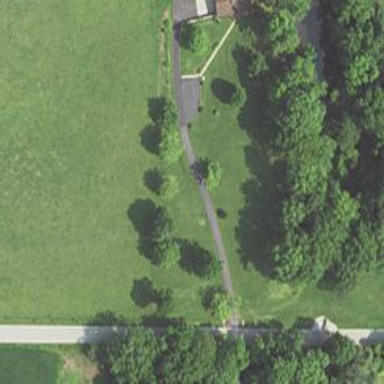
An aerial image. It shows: Driveway leading to service road.